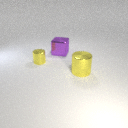
large yellow metal cylinder to the right of large purple metal cube